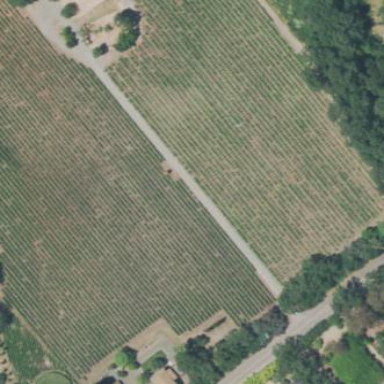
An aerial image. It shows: Vineyard with wine grapes as the main crop.